Question: I'm trying to implement an interative algorithm to estimate quantiles in data that is generated from a Monte-Carlo simulation. I want to make it iterative, because I have many iterations and variables so storing all data points and using Matlab's function would take much of the memory that I actually need for the simulation.
I found some approaches based on the <URL>, given by

The implementation with a control sequence c = c / t where c is constant is quite straight forward. In the cited paper, they show that c = 2 * sqrt(2 * pi) gives quite good results, at least for the median. But they also propose an adaptive approach based on an estimation of the histogram. Unfortunately, I haven't figured out how to implement this adaptation yet.
I tested the <URL> did not work well for me, but c = 100 looks quite good for the test samples. However, this selction is not very robust and failed in the actual Monte-Carlo simulation giving results wide off the mark.
'''
probabilities = [0.1, 0.4, 0.7];
controlFactor = 100;
quantile = zeros(size(probabilities));
indicator = zeros(size(probabilities));
for index = 1:length(data)
control = controlFactor / index;
indices = (data(index) >= quantile);
indicator(indices) = probabilities(indices);
indices = (data(index) < quantile);
indicator(indices) = probabilities(indices) - 1;
quantile = quantile + control * indicator;
end
'''
Is there a more robust solution for iterative quantile estimation or does anyone have an implementation for an adaptive approach with small memory consumption?
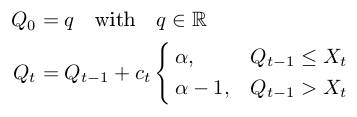
Answer: After trying some of the adaptive iterative approaches that I found in literature without great success (not sure, if I did it right), I came up with a solution that gives me good results for my test samples and also for the actual Monte-Carlo-Simulation.
I buffer a subset of simulation results, compute the sample quantiles and average over all subset sample quantiles in the end. This seems to work quite well and without tuning many parameters. The only parameter is the buffer size which is 100 in my case.
The results converge quite fast and increasing sample size does not improve the results dramatically. There seems to be a small but constant bias that presumably is the averaged error of the subset sample quantiles. And that is the downside of my solution. By choosing the buffer size, one fixes the achievable accuracy. Increasing the buffer size reduces this bias. In the end, it seems to be a memory and accuracy tradeoff.
'''
% Generate data
rng('default');
data = sqrt(0.5) * randn(10000, 1) + 5 * rand(10000, 1) + 10;
% Set parameters
probabilities = 0.2;
% Compute reference sample quantiles
quantileEstimation1 = quantile(data, probabilities);
% Estimate quantiles with computing the mean over a number of subset
% sample quantiles
subsetSize = 100;
quantileSum = 0;
for index = 1:length(data) / subsetSize;
quantileSum = quantileSum + quantile(data(((index - 1) * subsetSize + 1):(index * subsetSize)), probabilities);
end
quantileEstimation2 = quantileSum / (length(data) / subsetSize);
% Estimate quantiles with iterative computation
quantileEstimation3 = zeros(size(probabilities));
indicator = zeros(size(probabilities));
controlFactor = 2 * sqrt(2 * pi);
for index = 1:length(data)
control = controlFactor / index;
indices = (data(index) >= quantileEstimation3);
indicator(indices) = probabilities(indices);
indices = (data(index) < quantileEstimation3);
indicator(indices) = probabilities(indices) - 1;
quantileEstimation3 = quantileEstimation3 + control * indicator;
end
fprintf('Reference result: %f
Subset result: %f
Iterative result: %f
', quantileEstimation1, quantileEstimation2, quantileEstimation3);
'''